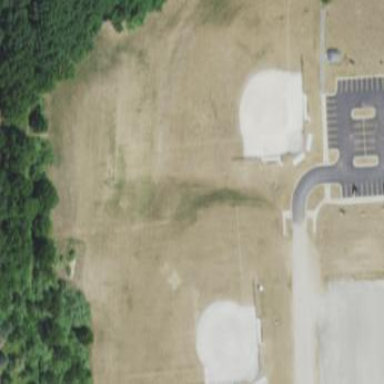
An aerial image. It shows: Baseball pitch for leisure and sports activities.